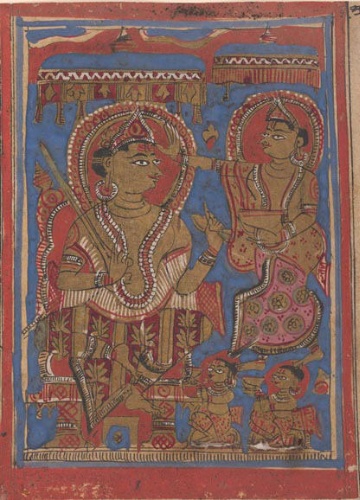
Date: 15th century
Object type: Folio
Classification: Paintings
Medium: Ink, opaque watercolor, and gold on paper
Culture: India (Gujarat)
Dimensions: Overall: 4 3/8 x 10 5/8 in. (11.1 x 27 cm)
Department: Asian Art
Credit line: Rogers Fund, 1955
Accession year: 1955
Repository: Metropolitan Museum of Art, New York, NY
Tags: Kings|Men|Women